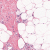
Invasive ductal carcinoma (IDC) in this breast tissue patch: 0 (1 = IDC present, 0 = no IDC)